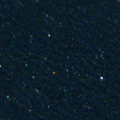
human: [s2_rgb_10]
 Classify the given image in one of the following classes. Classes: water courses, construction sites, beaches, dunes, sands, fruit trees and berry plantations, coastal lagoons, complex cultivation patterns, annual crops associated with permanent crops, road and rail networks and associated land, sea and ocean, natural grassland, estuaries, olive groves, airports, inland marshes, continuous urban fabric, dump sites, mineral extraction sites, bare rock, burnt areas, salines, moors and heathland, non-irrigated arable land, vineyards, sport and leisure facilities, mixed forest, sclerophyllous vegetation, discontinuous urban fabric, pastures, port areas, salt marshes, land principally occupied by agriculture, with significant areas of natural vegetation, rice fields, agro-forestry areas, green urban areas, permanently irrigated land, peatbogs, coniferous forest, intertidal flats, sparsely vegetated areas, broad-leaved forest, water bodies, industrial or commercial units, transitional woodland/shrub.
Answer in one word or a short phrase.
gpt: sea and ocean